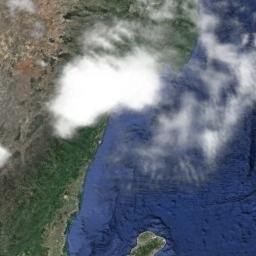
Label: cloud